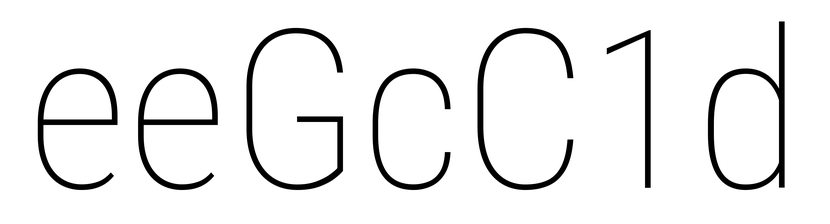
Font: Roboto_Condensed_Thin